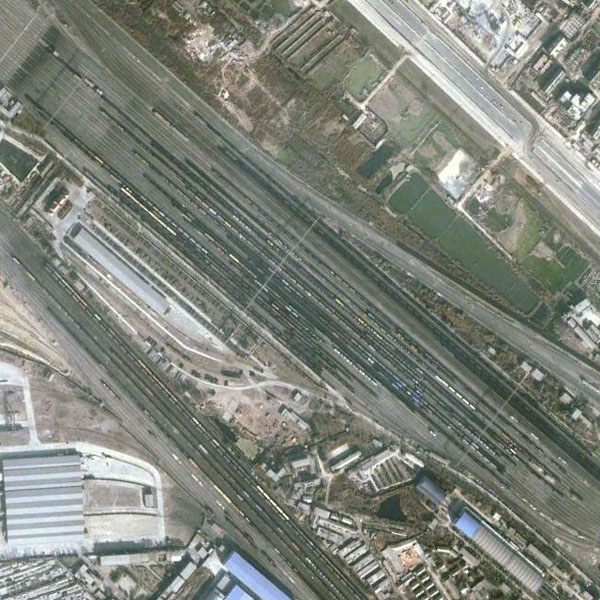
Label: railwayStation